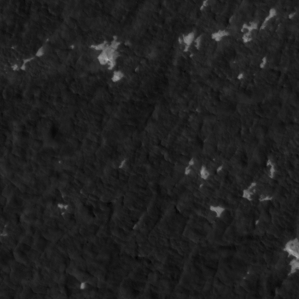
Label: non_frost